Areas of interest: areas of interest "Honghai Commercial City"
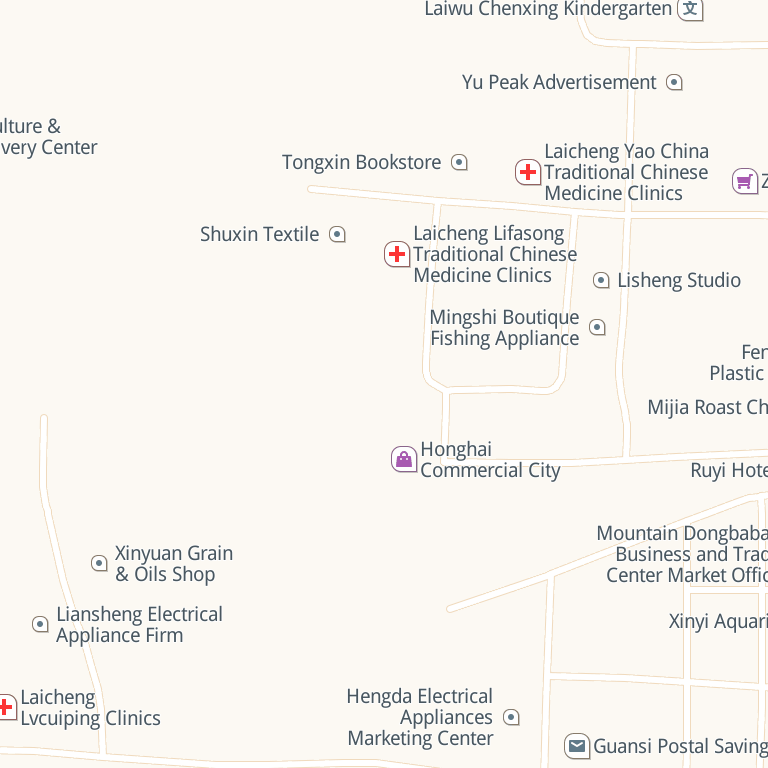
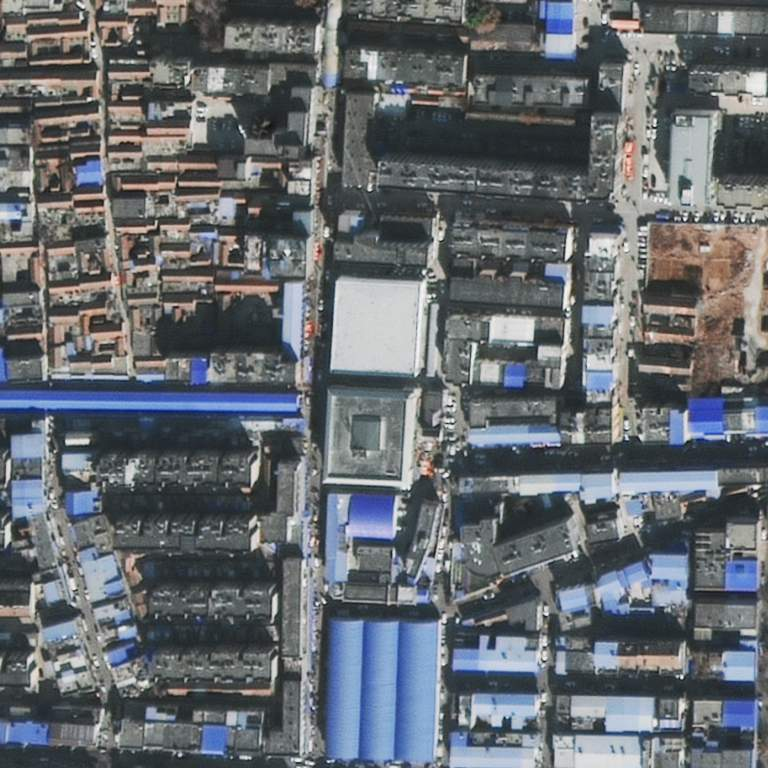